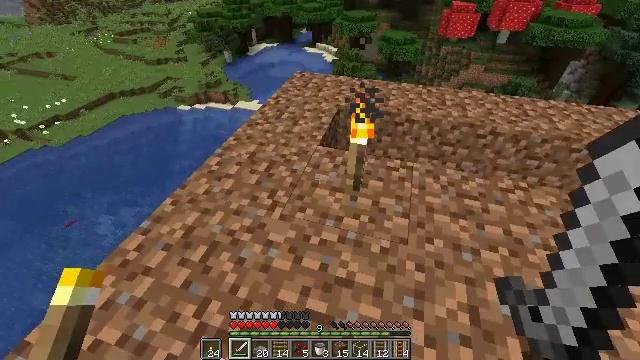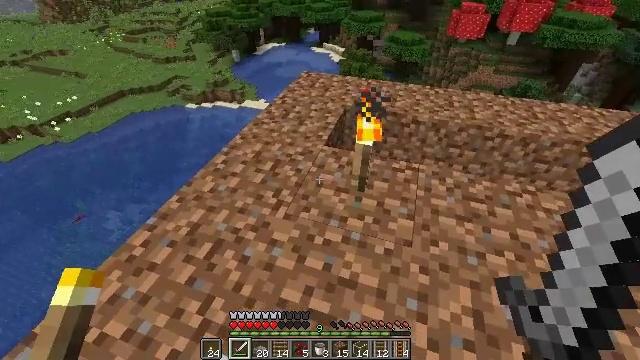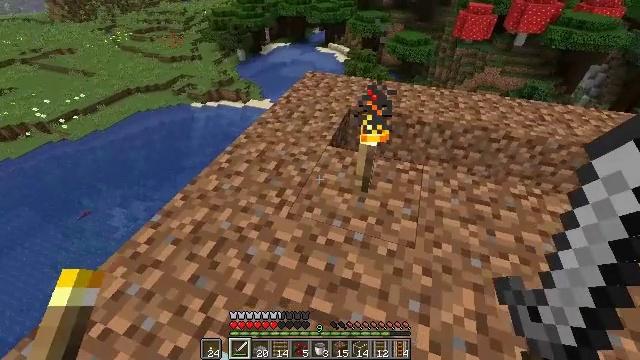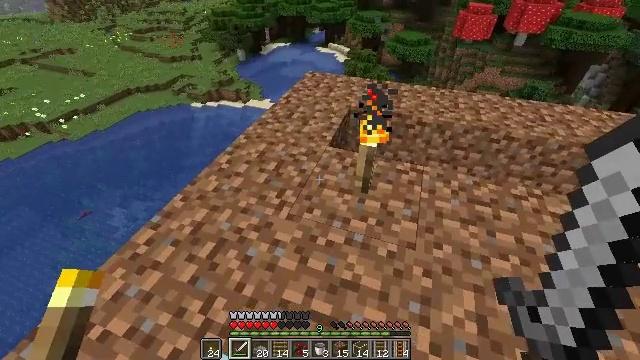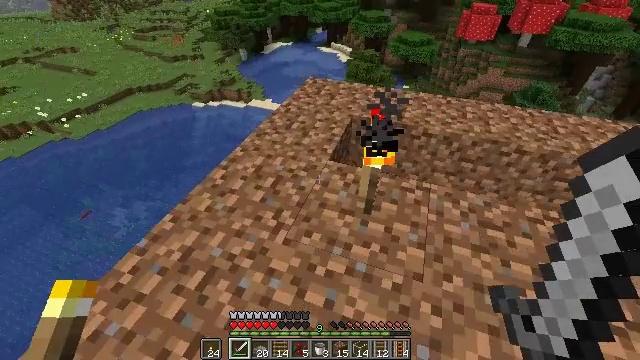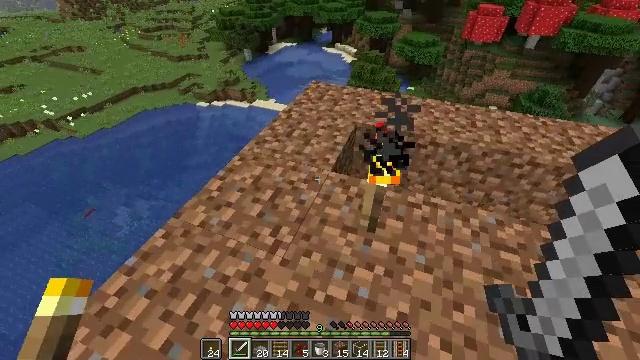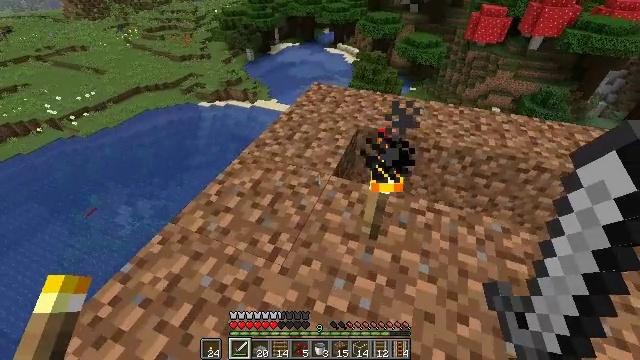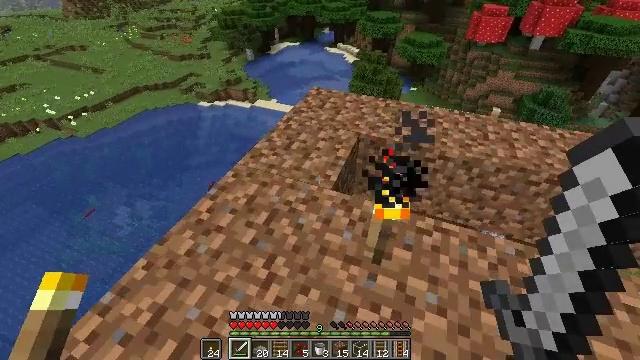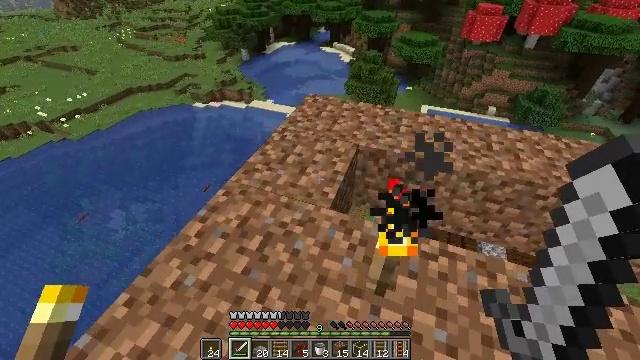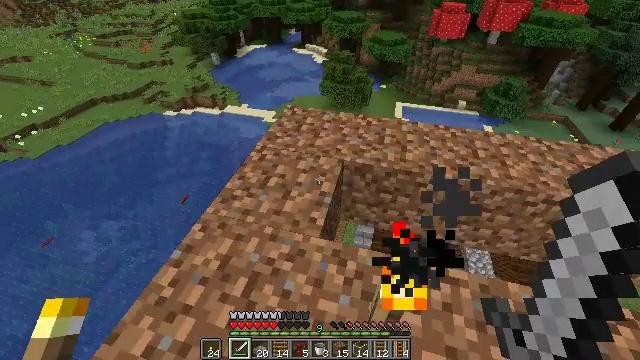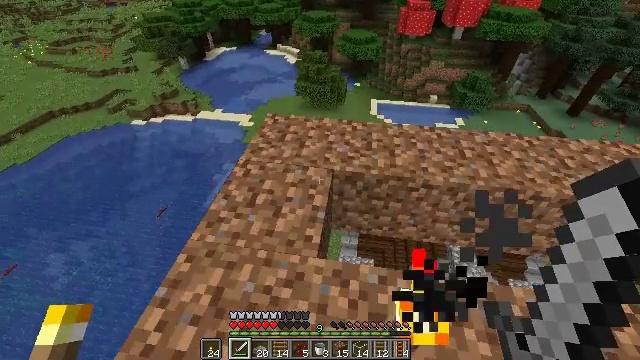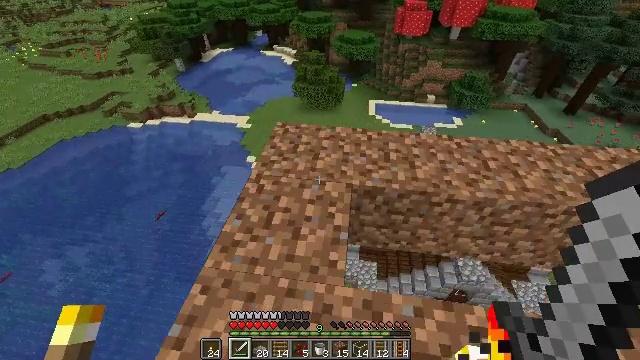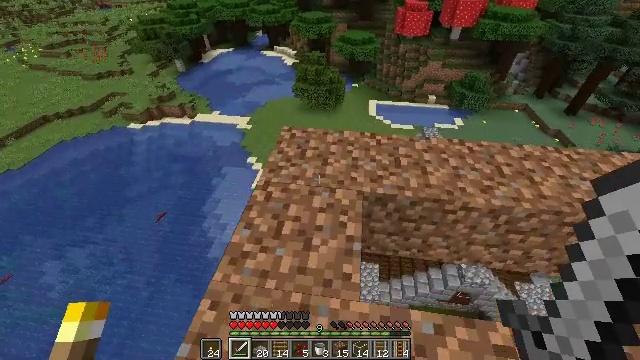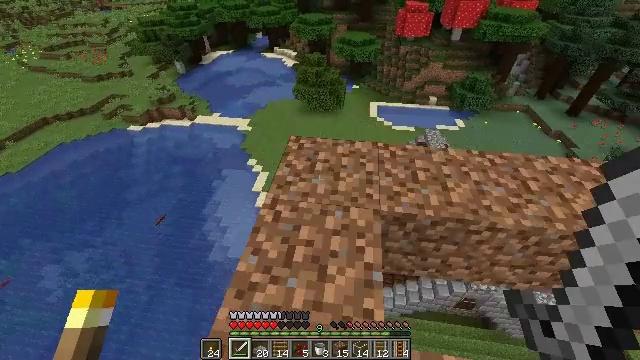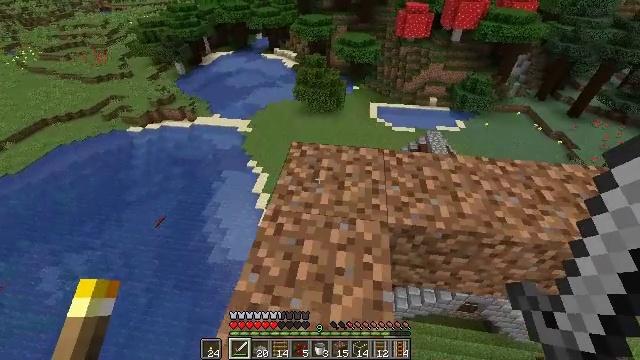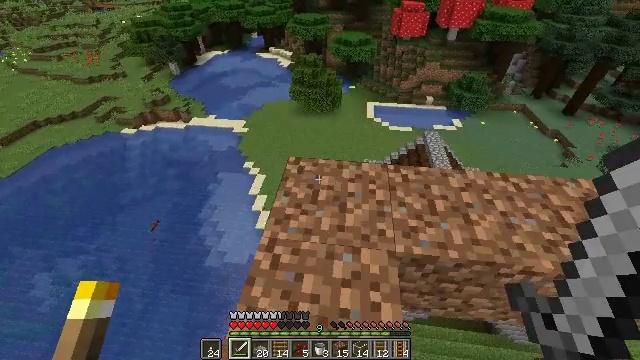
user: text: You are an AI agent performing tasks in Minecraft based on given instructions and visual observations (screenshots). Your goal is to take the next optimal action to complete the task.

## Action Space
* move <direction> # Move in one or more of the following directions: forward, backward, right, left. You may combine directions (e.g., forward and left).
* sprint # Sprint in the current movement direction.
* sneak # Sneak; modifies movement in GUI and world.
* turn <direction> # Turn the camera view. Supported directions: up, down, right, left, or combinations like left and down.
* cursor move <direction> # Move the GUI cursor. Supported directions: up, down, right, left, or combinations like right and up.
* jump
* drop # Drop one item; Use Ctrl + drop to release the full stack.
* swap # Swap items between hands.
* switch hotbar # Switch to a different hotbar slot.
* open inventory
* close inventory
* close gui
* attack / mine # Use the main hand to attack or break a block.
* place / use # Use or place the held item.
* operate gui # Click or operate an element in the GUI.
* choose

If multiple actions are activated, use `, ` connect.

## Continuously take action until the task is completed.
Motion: motion action
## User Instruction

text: Get dirt block.
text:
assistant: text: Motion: turn left
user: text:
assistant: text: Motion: turn left
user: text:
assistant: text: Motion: move forward
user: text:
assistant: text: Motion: move forward
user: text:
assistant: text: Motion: move forward
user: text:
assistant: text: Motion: move forward
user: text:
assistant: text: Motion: move forward
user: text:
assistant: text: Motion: move forward
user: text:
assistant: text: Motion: move forward and move left, turn right
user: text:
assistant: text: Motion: move forward and move left, turn right
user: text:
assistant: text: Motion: move forward and move left
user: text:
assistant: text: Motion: move forward
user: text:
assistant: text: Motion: move forward
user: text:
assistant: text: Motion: move forward
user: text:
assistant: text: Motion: move forward
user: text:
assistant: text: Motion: move forward, turn right
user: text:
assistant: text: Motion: move forward, turn right and down
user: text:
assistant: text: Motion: move forward, turn right
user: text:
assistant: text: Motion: turn right
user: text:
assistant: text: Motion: turn right
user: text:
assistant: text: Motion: turn right
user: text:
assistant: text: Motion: turn right
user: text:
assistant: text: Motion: turn right
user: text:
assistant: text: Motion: turn right and up
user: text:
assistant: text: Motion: turn right
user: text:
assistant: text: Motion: turn right
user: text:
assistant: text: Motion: turn right
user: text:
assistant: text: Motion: no_op
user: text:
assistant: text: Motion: no_op
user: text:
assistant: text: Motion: no_op